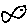
Label: fish